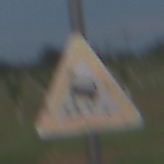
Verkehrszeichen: SchleuderOderRutschgefahr
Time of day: SunriseSunset
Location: Outdoor (Nature)
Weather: PartlyCloudy
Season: NotSpecified
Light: Natural